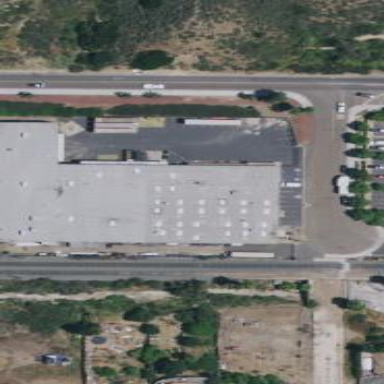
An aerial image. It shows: Industrial building.